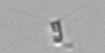
Label: Chaetoceros_tenuissimus